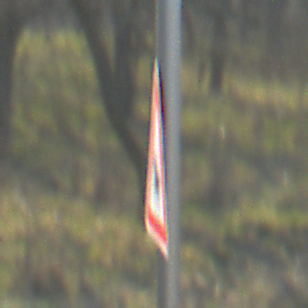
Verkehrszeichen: ReiterRechts
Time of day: MorningAfternoon
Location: Outdoor (Nature)
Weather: Clear
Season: NotSpecified
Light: Natural